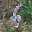
Label: 6